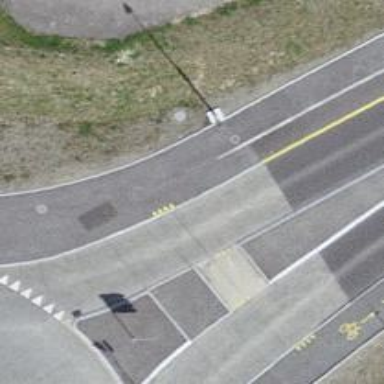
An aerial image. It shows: Unmarked crossing on the road.